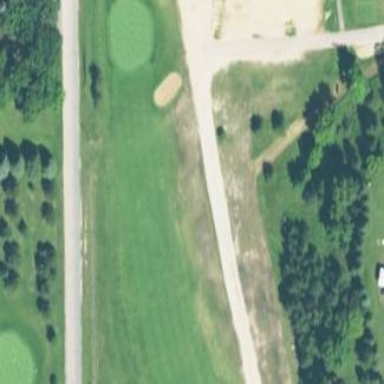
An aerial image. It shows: Golf fairway surrounded by grass.